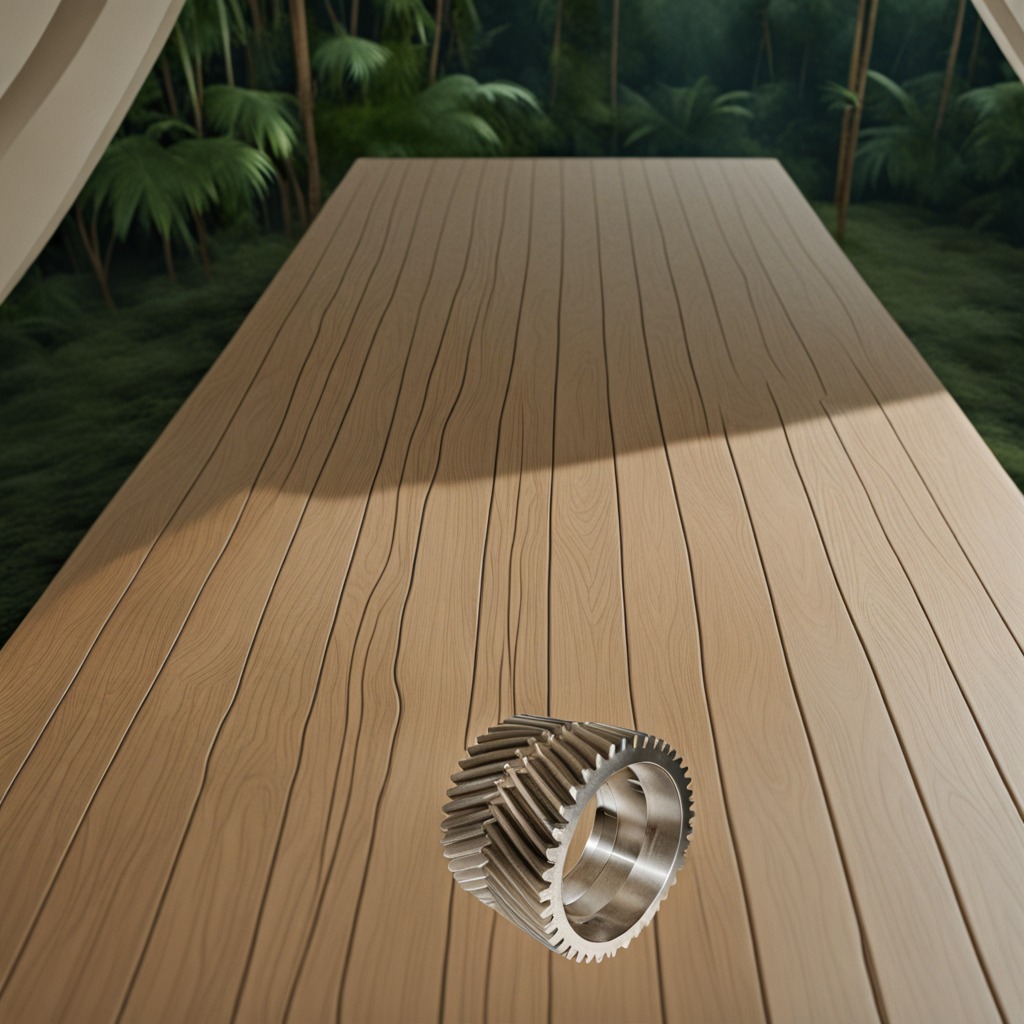
A steel gear with teeth is lying on a wooden table inside a jungle field workshop tent.